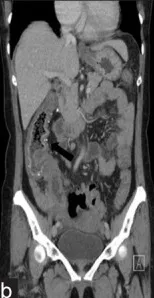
A 60-year-old female with fecal immunochemical test positive and recent onset (3-4 months) of intermittent abdominal pain with loose stools. Coronal reformatted computed tomography images showing colonic wall thickening involving the cecum, ascending colon.
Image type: radiology (ct)